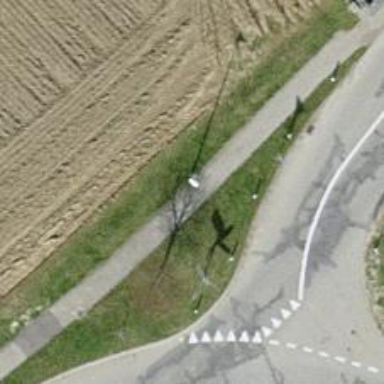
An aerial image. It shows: Asphalt path.